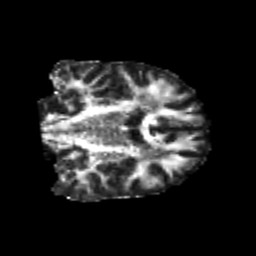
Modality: FA
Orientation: coronal
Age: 24
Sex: male
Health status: healthy
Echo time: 0.074 s